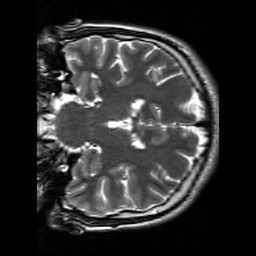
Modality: T2w
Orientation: coronal
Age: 22
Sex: male
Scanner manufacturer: siemens
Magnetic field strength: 3 T
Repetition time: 7 s
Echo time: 0.09 s